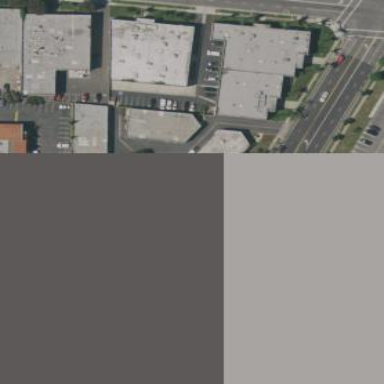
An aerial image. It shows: Warehouse.